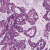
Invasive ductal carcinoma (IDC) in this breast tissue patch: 1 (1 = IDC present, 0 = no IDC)